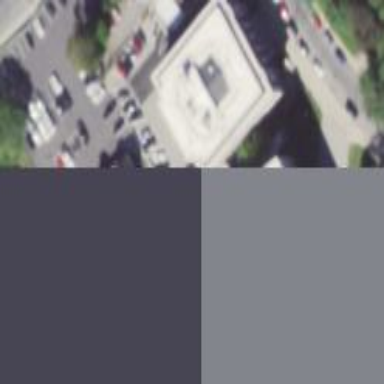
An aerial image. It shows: Courthouse building.